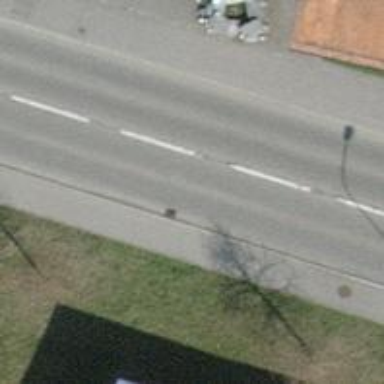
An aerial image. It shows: Bus stop with platform for public transport.